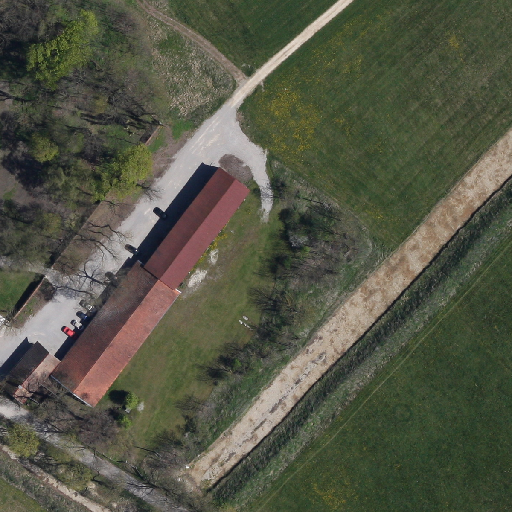
Referring expression: building with a parking lot